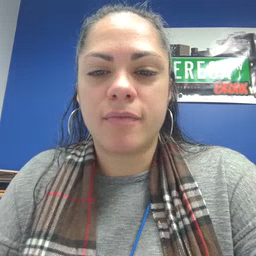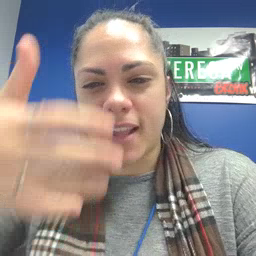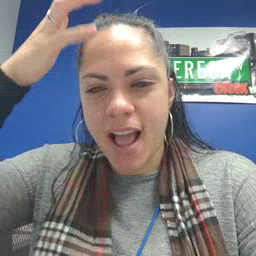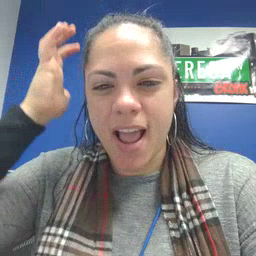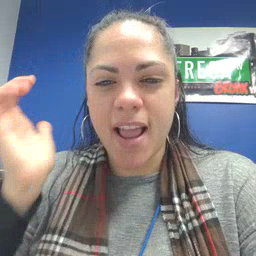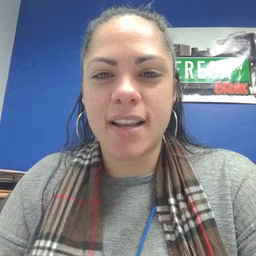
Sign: lion